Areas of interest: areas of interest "Parking Lot (East Port Road)"
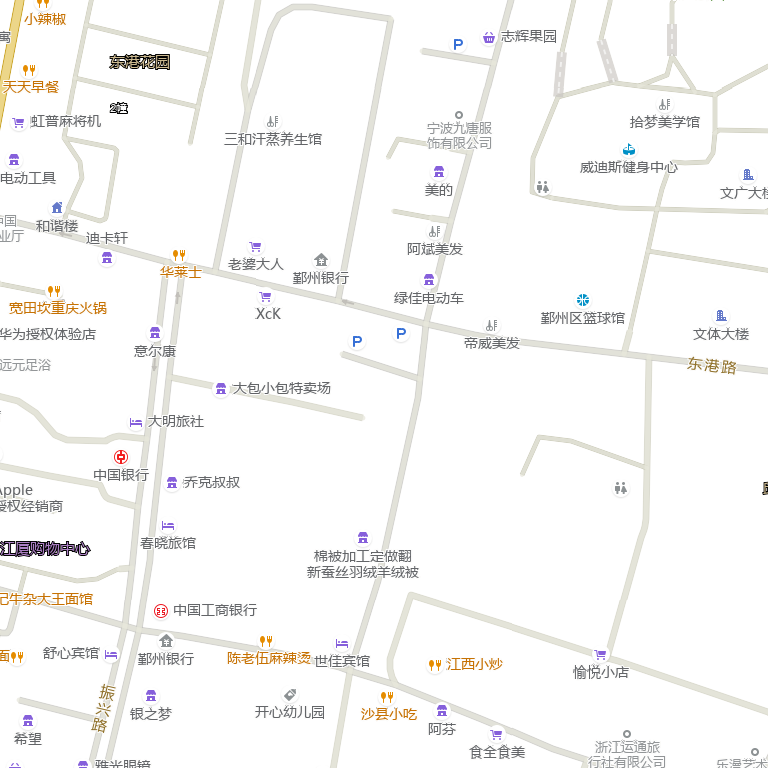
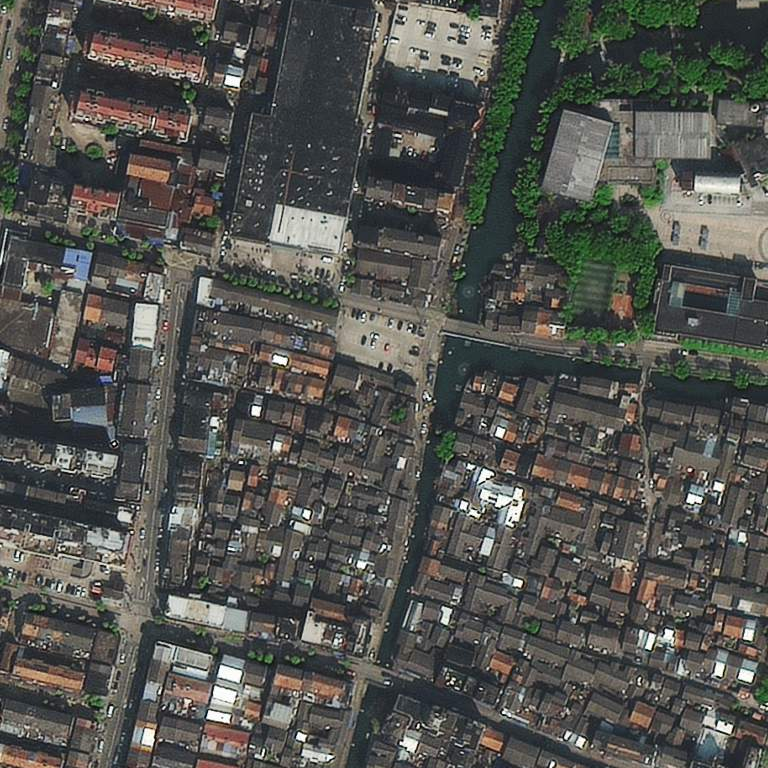